Field crop: maize
Growth stage: 2
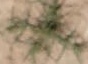
Species: salsola